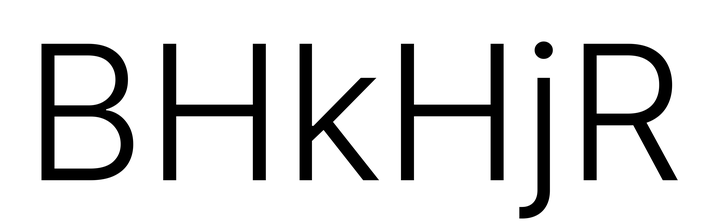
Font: Inter_Light